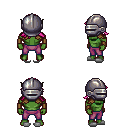
a pixel art fantasy rpg character, male body template, orc, green skin, leather shoulder armor, magenta pants, pink loose hair, metal helm, leather bracers, white slippers, four views (front, back, left, right), 2x2 character sprite sheet, small pixel art, hard edges, no anti-aliasing